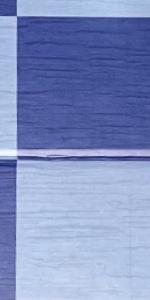
Label: Empty